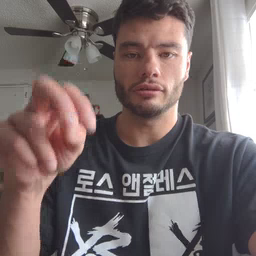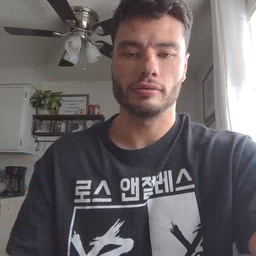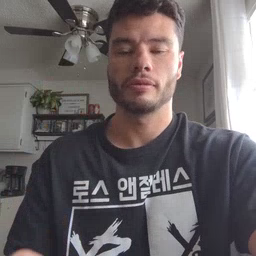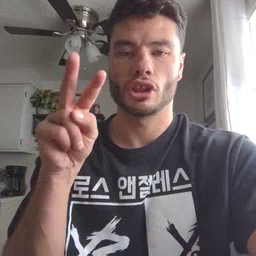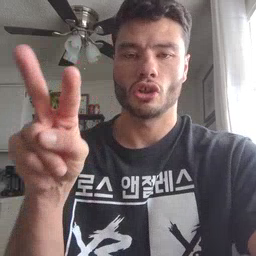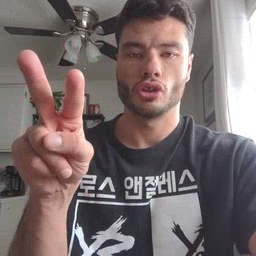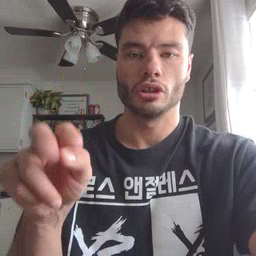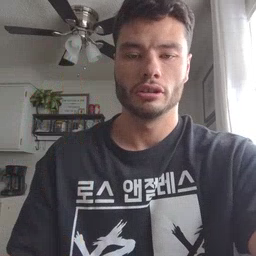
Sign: look